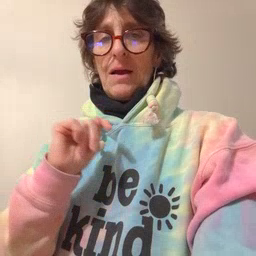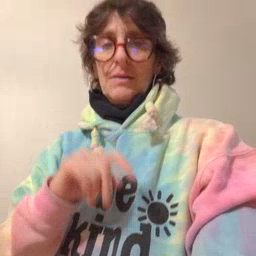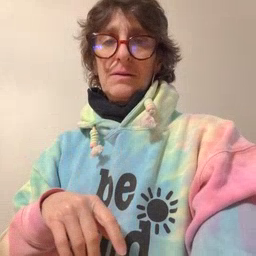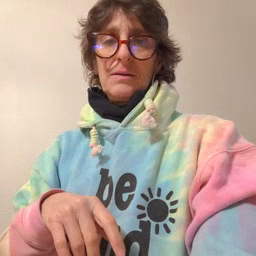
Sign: potty